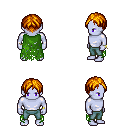
a pixel art fantasy rpg character, male body template, dark elf, purple skin, green tattered cape, teal pants, dark blonde parted hairstyle, bracelets, four views (front, back, left, right), 2x2 character sprite sheet, small pixel art, hard edges, no anti-aliasing